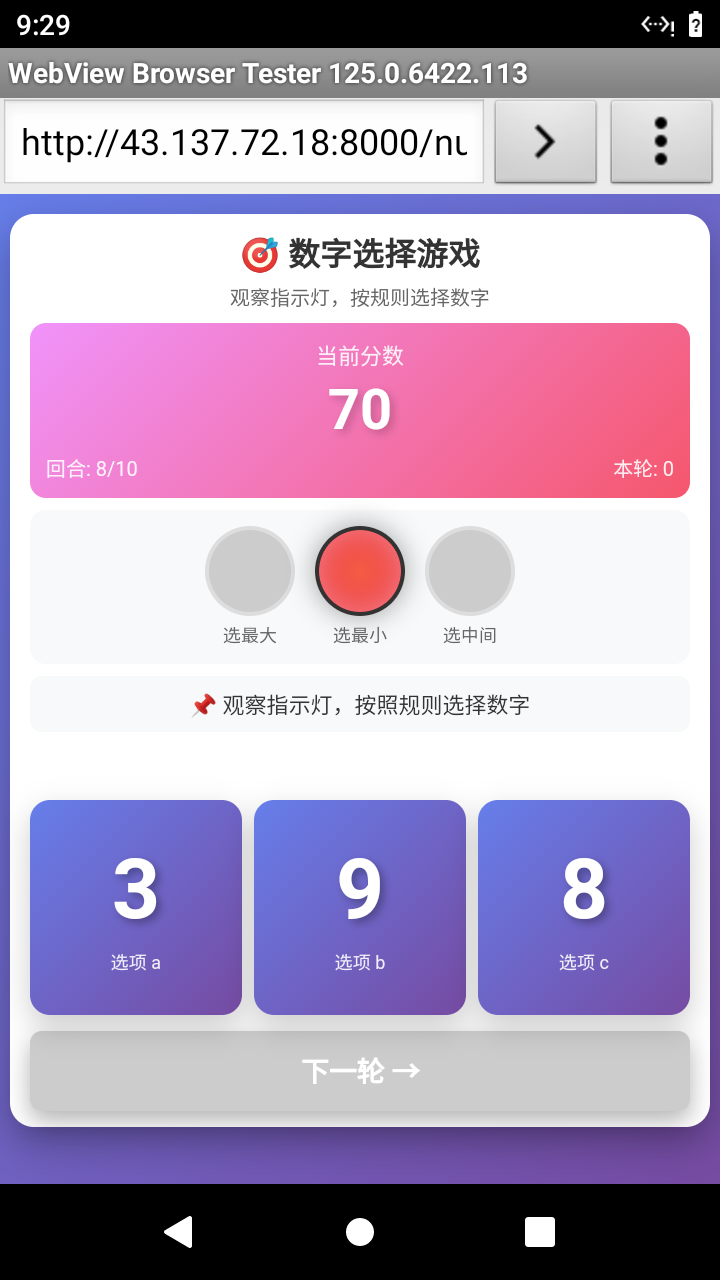

Select the correct number based on the traffic light color.
Answer: 0